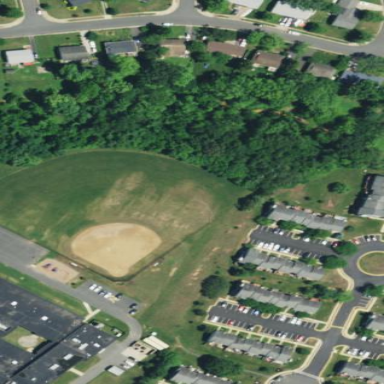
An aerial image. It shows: Softball pitch for leisure sports.